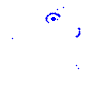
Particle: electron